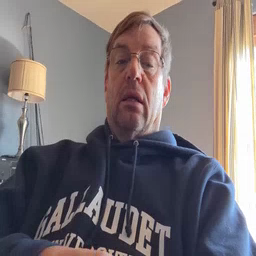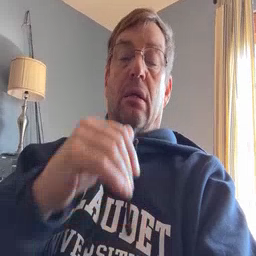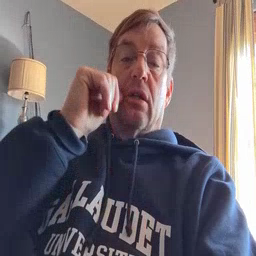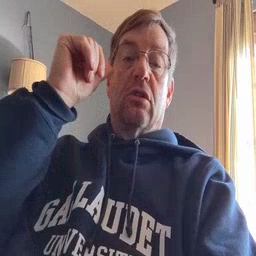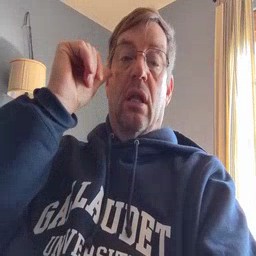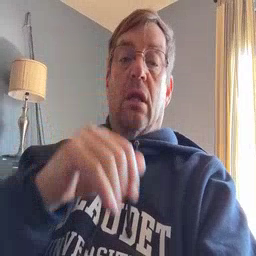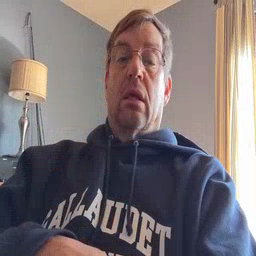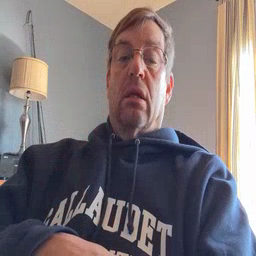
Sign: yesterday